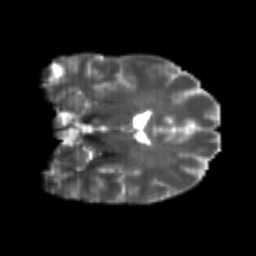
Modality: T2w
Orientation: coronal
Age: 24
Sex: male
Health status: healthy
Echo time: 0.074 s